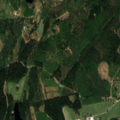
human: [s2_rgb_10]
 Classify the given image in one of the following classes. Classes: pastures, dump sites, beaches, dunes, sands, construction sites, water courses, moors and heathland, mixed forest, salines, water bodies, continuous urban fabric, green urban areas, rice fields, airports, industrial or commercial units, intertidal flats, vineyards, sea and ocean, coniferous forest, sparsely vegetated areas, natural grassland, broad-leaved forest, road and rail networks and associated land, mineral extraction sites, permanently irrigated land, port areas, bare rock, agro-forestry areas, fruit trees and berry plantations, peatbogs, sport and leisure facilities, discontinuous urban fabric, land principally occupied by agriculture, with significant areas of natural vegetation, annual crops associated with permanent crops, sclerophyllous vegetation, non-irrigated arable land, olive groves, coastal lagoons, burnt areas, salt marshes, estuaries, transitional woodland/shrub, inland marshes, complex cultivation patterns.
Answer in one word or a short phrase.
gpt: land principally occupied by agriculture, with significant areas of natural vegetation, coniferous forest, mixed forest, transitional woodland/shrub